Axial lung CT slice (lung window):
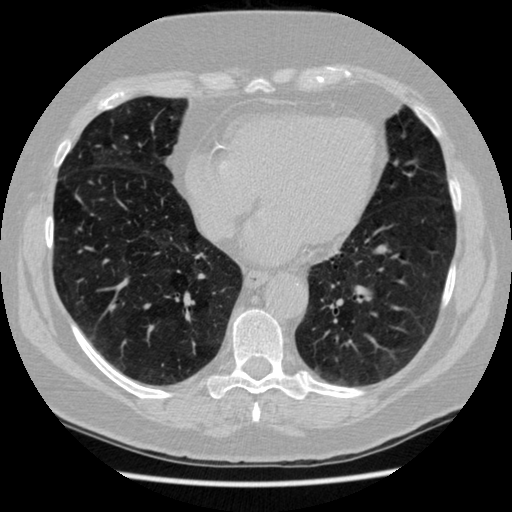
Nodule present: no